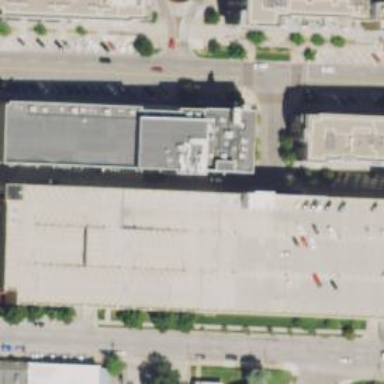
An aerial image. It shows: Multi-storey parking building with paved surface.